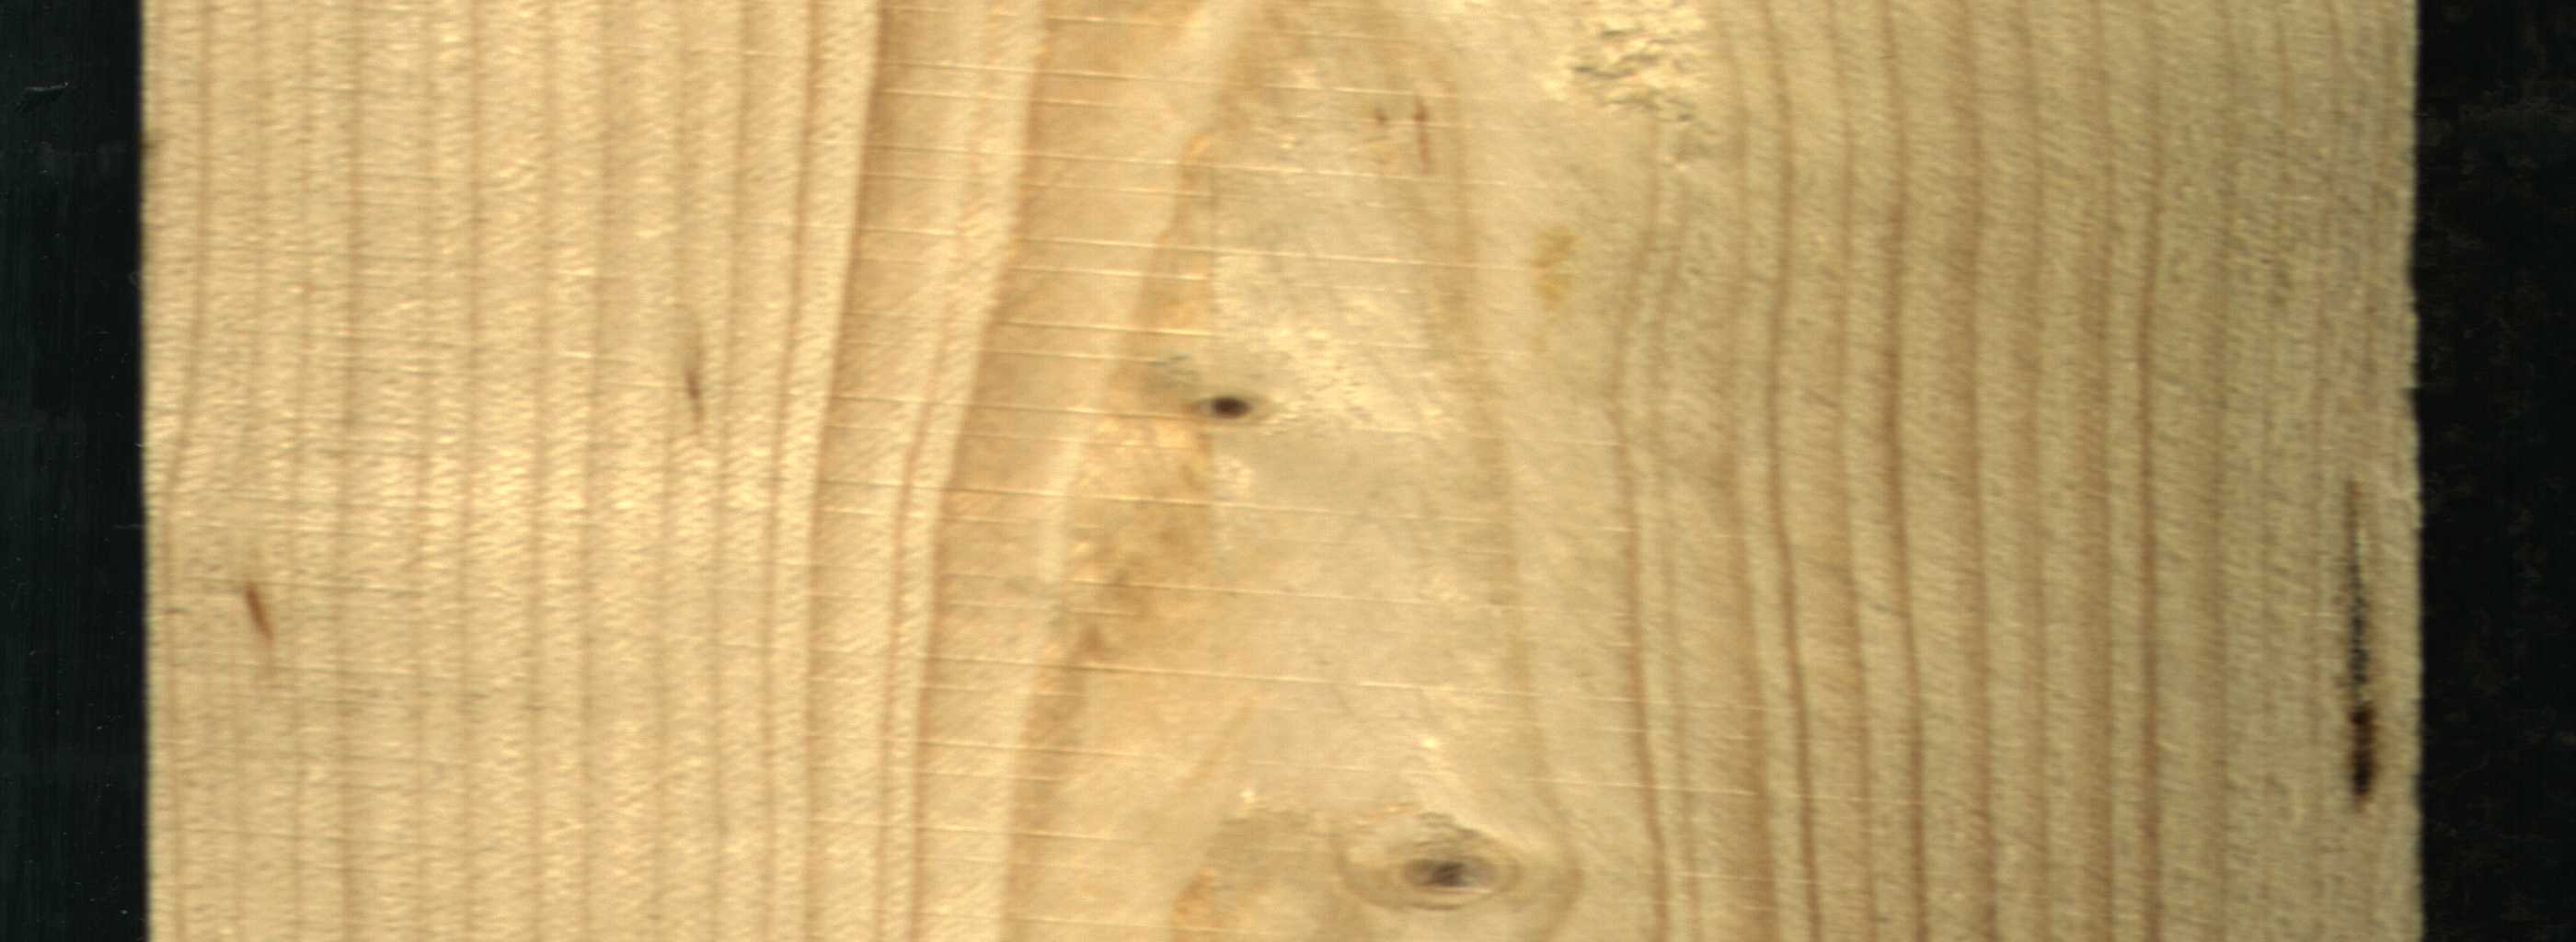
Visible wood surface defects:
resin
resin
Live_Knot
Live_Knot